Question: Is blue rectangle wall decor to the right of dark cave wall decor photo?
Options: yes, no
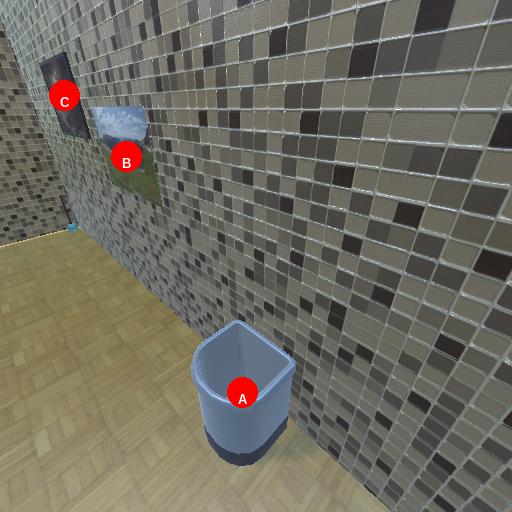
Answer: yes